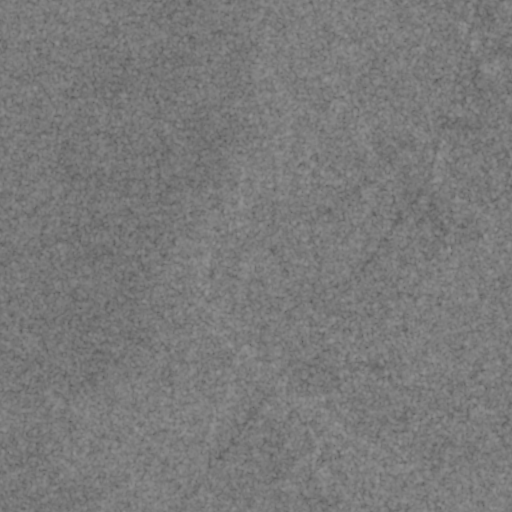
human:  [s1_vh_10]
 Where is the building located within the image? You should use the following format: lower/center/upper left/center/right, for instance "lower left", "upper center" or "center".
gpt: The building is located in the center right of the image.
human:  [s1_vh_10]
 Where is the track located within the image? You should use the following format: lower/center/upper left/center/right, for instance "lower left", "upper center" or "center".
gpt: There is no track in the image.

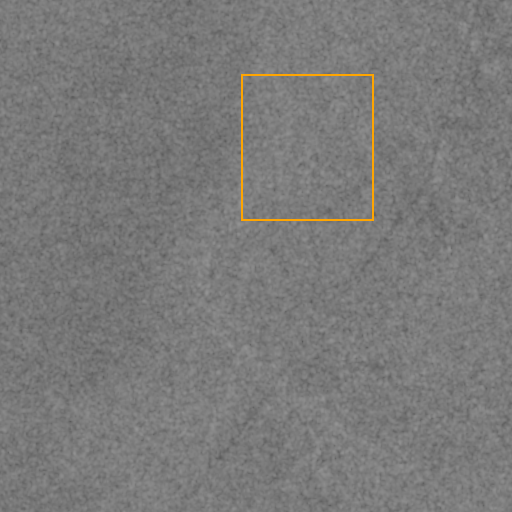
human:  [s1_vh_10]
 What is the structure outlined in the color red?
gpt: There is no red outline.
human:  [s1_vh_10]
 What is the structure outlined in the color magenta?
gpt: There is no structure outlined in magenta.